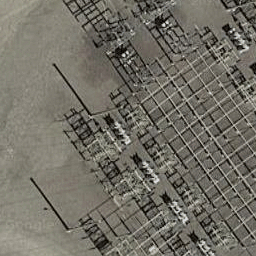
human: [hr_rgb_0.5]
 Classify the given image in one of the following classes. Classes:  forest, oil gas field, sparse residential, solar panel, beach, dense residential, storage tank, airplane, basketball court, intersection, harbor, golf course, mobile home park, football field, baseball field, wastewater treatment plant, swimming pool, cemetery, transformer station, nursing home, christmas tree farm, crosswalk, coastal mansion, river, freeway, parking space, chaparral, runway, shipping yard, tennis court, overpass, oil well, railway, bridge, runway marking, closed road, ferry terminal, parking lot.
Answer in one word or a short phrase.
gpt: transformer station